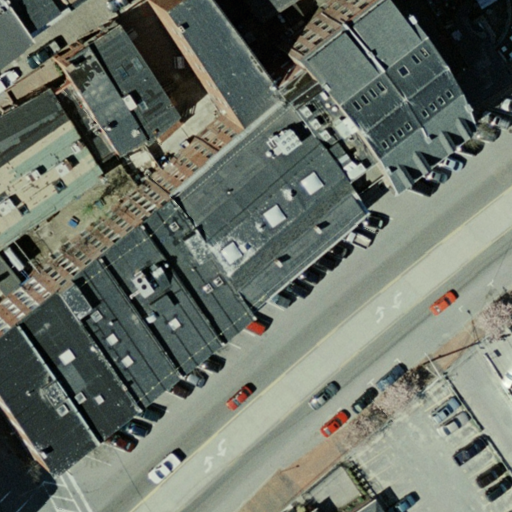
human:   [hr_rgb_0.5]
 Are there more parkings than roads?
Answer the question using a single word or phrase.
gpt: no

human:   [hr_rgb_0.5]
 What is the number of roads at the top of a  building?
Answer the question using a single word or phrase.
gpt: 4

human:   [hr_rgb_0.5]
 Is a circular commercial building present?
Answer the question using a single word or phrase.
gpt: no

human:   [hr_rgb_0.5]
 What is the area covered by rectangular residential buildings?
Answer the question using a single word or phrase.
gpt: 4383m2

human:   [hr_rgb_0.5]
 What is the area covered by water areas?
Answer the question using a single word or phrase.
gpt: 0m2

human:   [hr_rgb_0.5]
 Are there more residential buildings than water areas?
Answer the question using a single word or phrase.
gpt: yes

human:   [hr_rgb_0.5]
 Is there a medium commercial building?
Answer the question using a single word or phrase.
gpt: no

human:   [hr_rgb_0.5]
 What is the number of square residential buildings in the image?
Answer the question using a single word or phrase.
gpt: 0

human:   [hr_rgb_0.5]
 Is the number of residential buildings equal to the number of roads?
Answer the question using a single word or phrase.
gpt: no

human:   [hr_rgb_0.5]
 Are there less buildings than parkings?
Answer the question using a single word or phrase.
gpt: no

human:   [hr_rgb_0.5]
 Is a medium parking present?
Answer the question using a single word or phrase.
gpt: no

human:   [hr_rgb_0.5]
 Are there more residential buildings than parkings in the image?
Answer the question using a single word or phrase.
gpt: yes

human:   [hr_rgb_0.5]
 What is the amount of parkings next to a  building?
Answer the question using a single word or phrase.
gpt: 2

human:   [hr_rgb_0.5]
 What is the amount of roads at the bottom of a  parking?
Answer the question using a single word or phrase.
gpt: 1

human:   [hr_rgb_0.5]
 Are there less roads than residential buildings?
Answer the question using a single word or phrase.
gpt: yes

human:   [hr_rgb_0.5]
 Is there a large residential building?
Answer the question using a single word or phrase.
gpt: yes

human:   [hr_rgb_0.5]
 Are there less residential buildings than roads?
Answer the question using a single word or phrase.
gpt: no

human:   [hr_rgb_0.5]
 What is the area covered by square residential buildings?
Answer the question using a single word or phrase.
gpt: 0m2

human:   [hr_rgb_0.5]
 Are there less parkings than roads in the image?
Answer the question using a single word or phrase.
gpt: yes

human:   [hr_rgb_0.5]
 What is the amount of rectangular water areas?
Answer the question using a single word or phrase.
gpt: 0

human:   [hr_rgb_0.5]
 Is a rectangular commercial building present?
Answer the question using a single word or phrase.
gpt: no

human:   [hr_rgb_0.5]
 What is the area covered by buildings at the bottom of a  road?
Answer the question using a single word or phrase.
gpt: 3701m2

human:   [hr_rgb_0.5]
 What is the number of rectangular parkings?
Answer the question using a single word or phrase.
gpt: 0

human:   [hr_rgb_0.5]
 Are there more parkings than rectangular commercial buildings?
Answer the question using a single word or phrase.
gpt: yes

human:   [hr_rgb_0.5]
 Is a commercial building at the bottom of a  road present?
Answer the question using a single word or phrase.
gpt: no

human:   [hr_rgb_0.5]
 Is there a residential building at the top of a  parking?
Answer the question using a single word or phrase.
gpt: yes

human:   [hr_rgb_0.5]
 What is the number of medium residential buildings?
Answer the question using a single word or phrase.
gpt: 14

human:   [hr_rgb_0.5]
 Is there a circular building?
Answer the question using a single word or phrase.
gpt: no

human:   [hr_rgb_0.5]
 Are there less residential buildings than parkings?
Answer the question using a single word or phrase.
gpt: no

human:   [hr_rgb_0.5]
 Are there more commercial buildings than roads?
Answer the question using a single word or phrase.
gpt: no

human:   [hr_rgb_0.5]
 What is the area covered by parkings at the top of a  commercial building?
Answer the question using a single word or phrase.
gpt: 0m2

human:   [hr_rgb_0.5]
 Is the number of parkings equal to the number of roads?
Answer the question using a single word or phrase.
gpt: no

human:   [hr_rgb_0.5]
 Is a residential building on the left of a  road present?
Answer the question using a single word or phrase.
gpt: yes

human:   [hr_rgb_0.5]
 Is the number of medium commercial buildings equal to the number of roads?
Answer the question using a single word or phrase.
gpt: no

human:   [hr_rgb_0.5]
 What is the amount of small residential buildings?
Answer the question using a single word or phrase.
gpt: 4

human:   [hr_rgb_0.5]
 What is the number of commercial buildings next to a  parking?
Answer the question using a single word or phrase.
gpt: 0